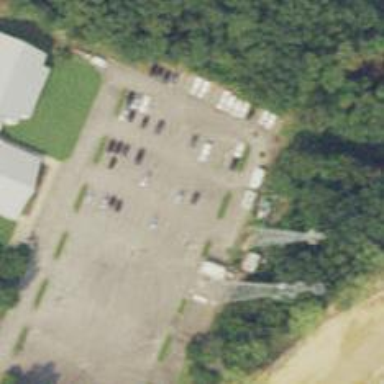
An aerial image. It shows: Communication mast tower.